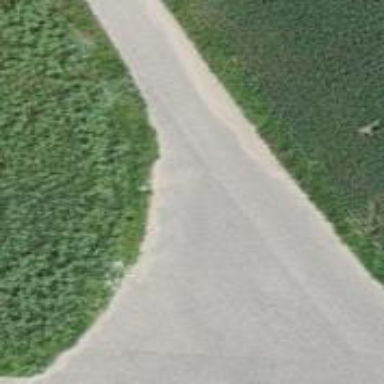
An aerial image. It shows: Unclassified road with asphalt surface.